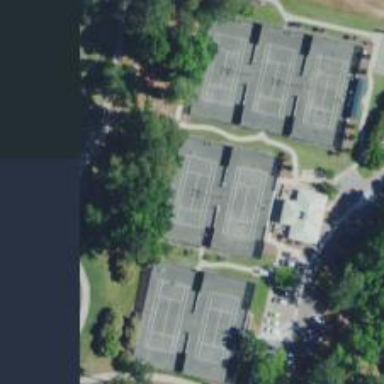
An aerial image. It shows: Tennis court on pitch.